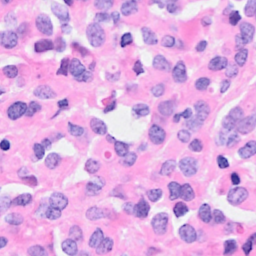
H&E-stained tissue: Breast